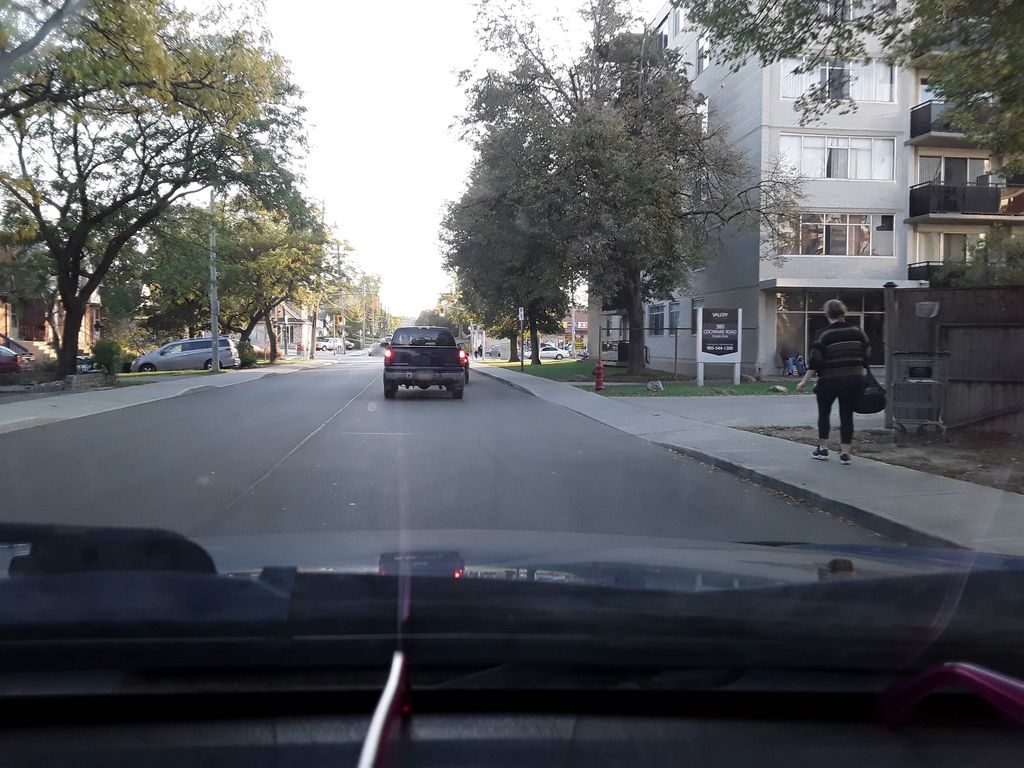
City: hamilton